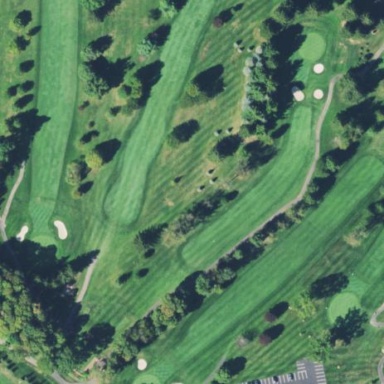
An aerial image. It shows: Golf fairway surrounded by grass.